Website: macys
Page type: gifting
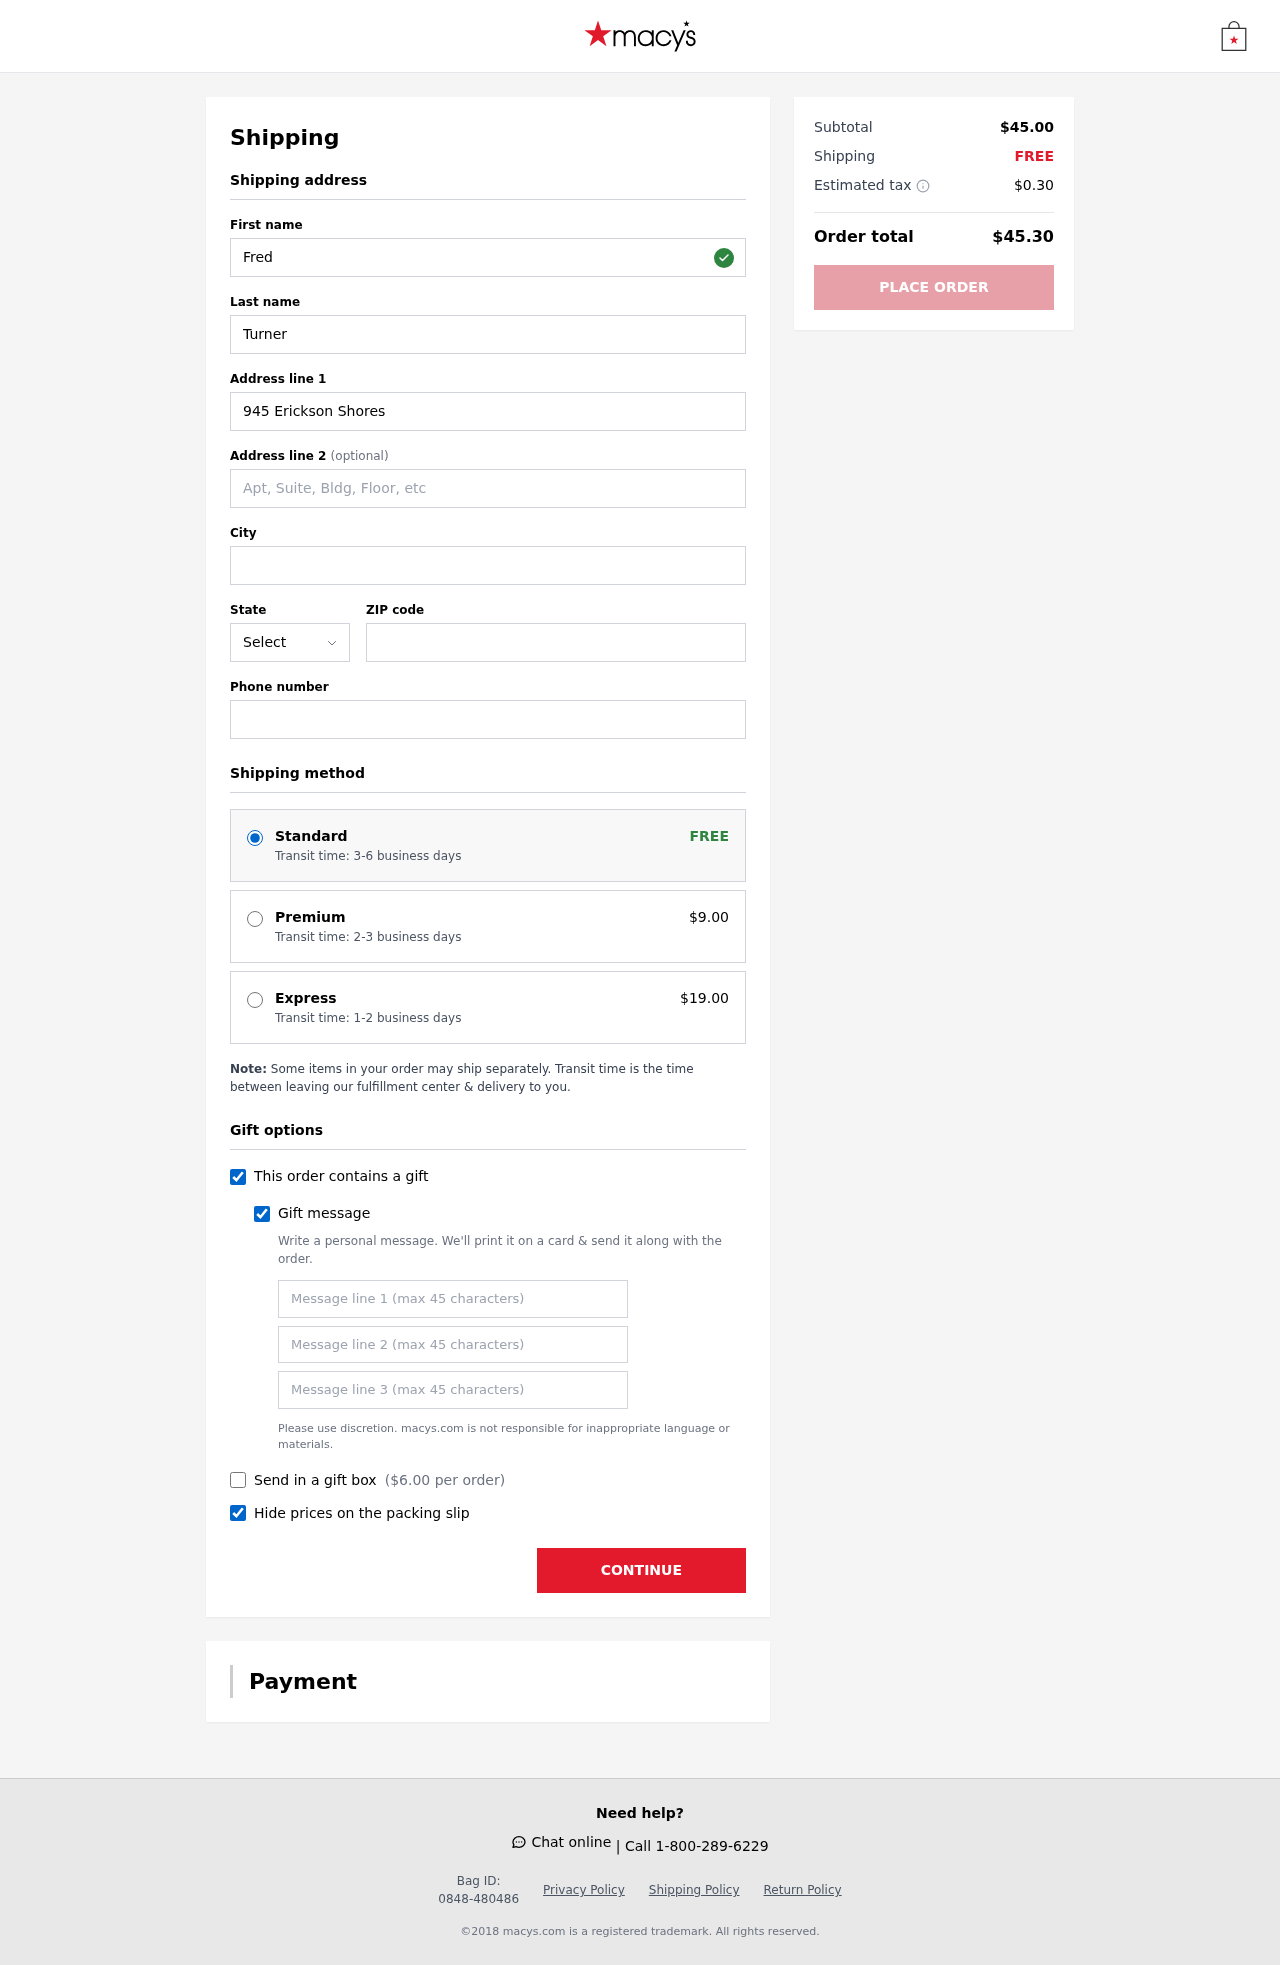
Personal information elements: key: PII_STATE_ABBR
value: MD
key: PII_FIRSTNAME
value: Fred
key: PII_LASTNAME
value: Turner
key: PII_STREET
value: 945 Erickson Shores
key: PII_CITY
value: East Kathy
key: PII_POSTCODE
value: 96457
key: PII_PHONE
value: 5433367807
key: PII_GIFT_MESSAGE
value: Hey Jeffrey, I know how much you enjoy keeping your garden in shape and sprucing up the yard, so I thought this would make your watering chores a breeze! Here’s to making your outdoor time even more enjoyable. Cheers!  Fred
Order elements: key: ORDER_SHIPPING_STANDARD
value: Transit time: 3-6 business days
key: ORDER_SHIPPING_PREMIUM
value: Transit time: 2-3 business days
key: ORDER_SHIPPING_PREMIUM_PRICE
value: $9.00
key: ORDER_SHIPPING_EXPRESS
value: Transit time: 1-2 business days
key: ORDER_SHIPPING_EXPRESS_PRICE
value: $19.00
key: ORDER_GIFT_BOX_PRICE
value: $6.00
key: ORDER_SUBTOTAL
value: $45.00
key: ORDER_SHIPPING_COST
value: FREE
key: ORDER_TAX
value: $0.30
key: ORDER_TOTAL
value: $45.30